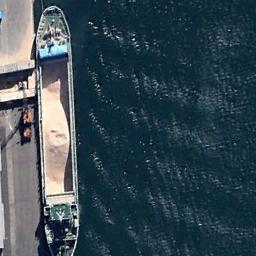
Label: ship